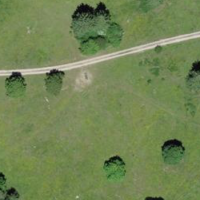
EUNIS habitat code: 23
Species observed at this site:
Primula veris